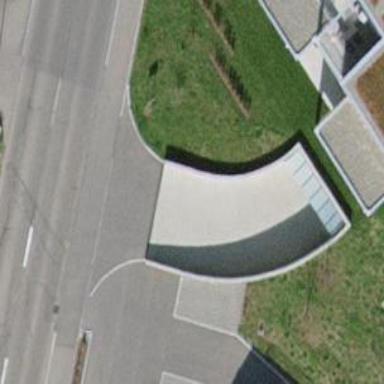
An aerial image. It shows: Concrete driveway.